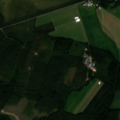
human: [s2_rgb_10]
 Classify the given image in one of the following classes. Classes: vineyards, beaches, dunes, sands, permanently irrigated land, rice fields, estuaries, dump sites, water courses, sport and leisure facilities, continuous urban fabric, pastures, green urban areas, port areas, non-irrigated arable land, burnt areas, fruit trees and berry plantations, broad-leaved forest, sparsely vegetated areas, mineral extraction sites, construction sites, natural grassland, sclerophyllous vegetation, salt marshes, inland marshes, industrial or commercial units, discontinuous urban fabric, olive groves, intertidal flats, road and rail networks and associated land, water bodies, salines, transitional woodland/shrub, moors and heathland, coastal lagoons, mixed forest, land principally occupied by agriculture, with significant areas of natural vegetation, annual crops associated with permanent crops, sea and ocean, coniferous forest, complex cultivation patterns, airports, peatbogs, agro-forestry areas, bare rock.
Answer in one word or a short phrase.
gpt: non-irrigated arable land, coniferous forest, mixed forest, transitional woodland/shrub, peatbogs